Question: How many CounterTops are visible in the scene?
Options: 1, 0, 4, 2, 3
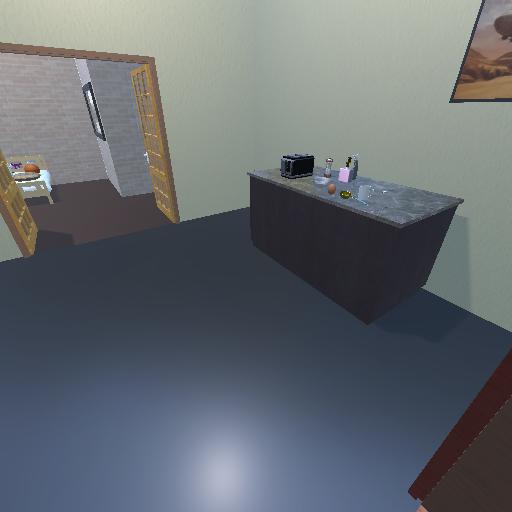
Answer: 1